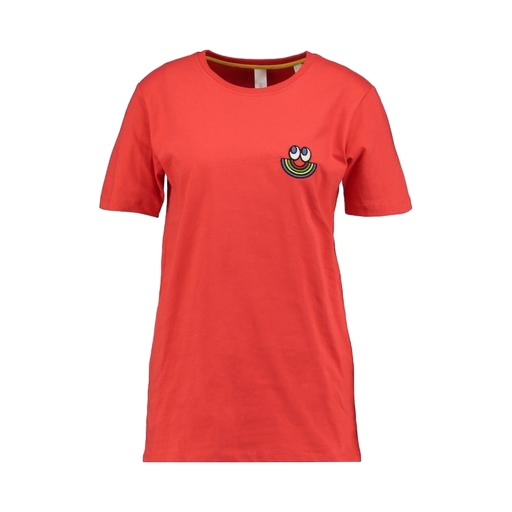
red plus size printed t-shirt only macy, red printed t-shirt only macy, red t-shirt woman, white background